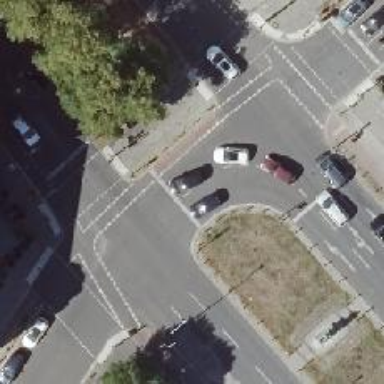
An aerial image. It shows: Road with traffic signals.